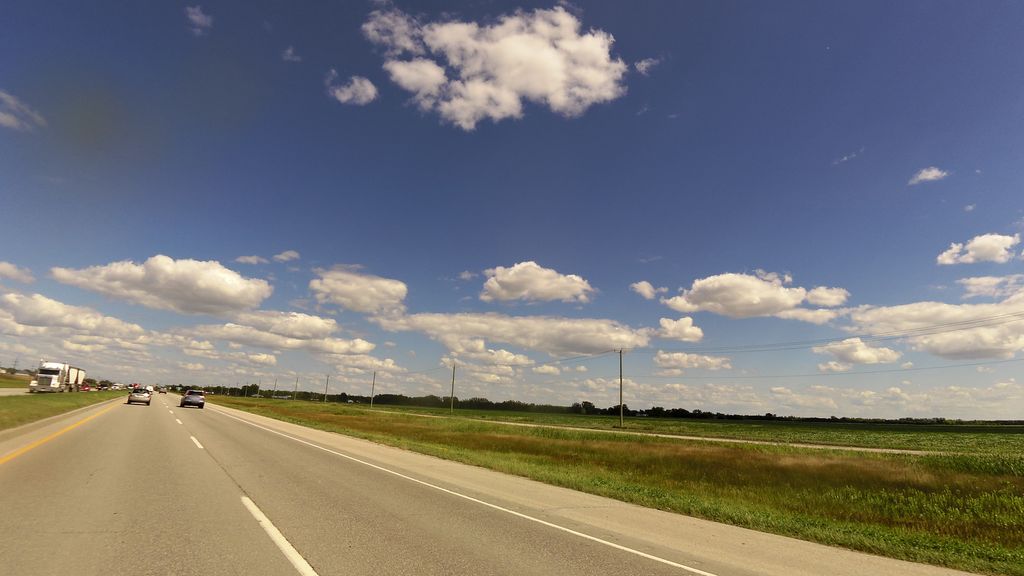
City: winnipeg